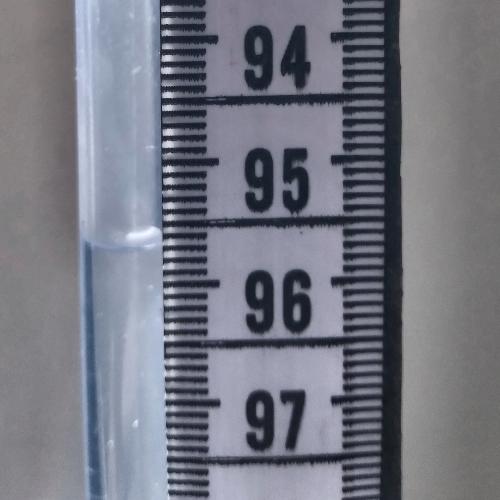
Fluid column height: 95.7 cm